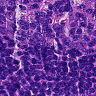
Metastatic tissue present: no